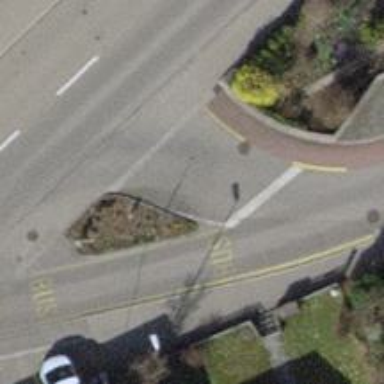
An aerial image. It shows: Residential road with asphalt surface and opposite lane cycleway.